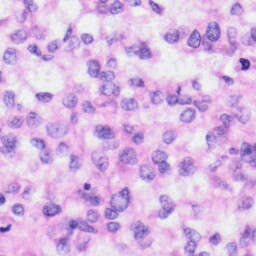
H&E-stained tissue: Liver